Question: I'm building a program to act as a calculator with memory, so you can give variables and their values. Whenever I'm trying to redefine a variable, a = 5, to a = 6, I get an index out of bounds error.
'''
public static void main(String args[])
{
LinkedHashMap<String,Integer> map = new LinkedHashMap<String,Integer>();
Scanner scan = new Scanner(System.in);
ArrayList<Integer> values = new ArrayList<>();
ArrayList<String> variables = new ArrayList<>();
while(scan.hasNextLine())
{
String line = scan.nextLine();
String[] tokens = line.split(" ");
if(!Character.isDigit(tokens[0].charAt(0)) && !line.equals("clear") && !line.equals("var"))
{
int value = 0;
for(int i=0; i<tokens.length; i++)
{
if(tokens.length==3)
{
value = Integer.parseInt(tokens[2]);
System.out.printf("%5d
",value);
if(map.containsKey(tokens[0]))
{
values.set(values.indexOf(tokens[0]), value);
variables.set(variables.indexOf(tokens[0]), tokens[0]);
}
else
{
values.add(value);
}
break;
}
else if(tokens[i].charAt(0) == '+')
{
value = addition(tokens, value);
System.out.printf("%5d
",value);
variables.add(tokens[0]);
if(map.containsKey(tokens[0]))
{
values.set(values.indexOf(tokens[0]), value);
variables.set(variables.indexOf(tokens[0]), tokens[0]);
}
else
{
values.add(value);
}
break;
}
else if(i==tokens.length-1 && tokens.length != 3)
{
System.out.println("No operation");
break;
}
}
map.put(tokens[0], value);
}
if(Character.isDigit(tokens[0].charAt(0)))
{
int value = 0;
if(tokens.length==1)
{
System.out.printf("%5s
", tokens[0]);
}
else
{
value = addition(tokens, value);
System.out.printf("%5d
", value);
}
}
if(line.equals("clear"))
{
clear(map);
}
if(line.equals("var"))
{
variableList(variables, values);
}
}
}
public static int addition(String[] a, int b)
{
for(String item : a)
{
if(Character.isDigit(item.charAt(0)))
{
int add = Integer.parseInt(item);
b = b + add;
}
}
return b;
}
public static void clear(LinkedHashMap<String,Integer> b)
{
b.clear();
}
public static void variableList(ArrayList<String> a, ArrayList<Integer> b)
{
for(int i=0; i<a.size(); i++)
{
System.out.printf("%5s: %d
", a.get(i), b.get(i));
}
}
'''
I included the whole code because I'm not sure where the error is arising from.

I'm assuming the error is arising from storing the values in the ArrayLists.
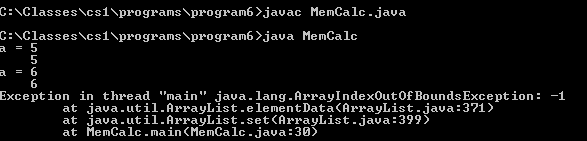
Answer: This line:
'''
values.set(values.indexOf(tokens[0]), value);
'''
Is throwing 'ArrayIndexOutOfBoundsException' .
You are looking up in 'values' where your variable name '"a"' currently exists, apparently to overwrite it.
However, this makes no sense: 'values' is a 'List' of 'Integer', and therefore it could never contain your variable name '"a"'.
Therefore, 'List.indexOf(Object)' returns '-1'. When you try to invoke 'List.set(E, int)' passing '-1' it will blow up.